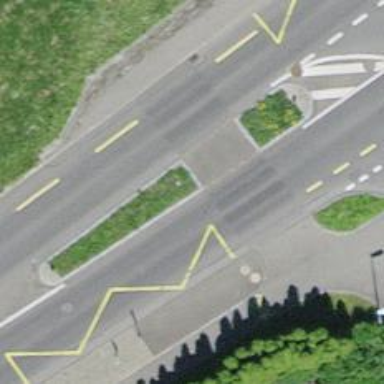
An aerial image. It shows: Bus stop equipped with public transport stop position.